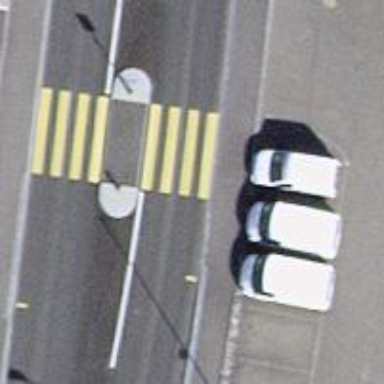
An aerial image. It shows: Uncontrolled crossing along footway.